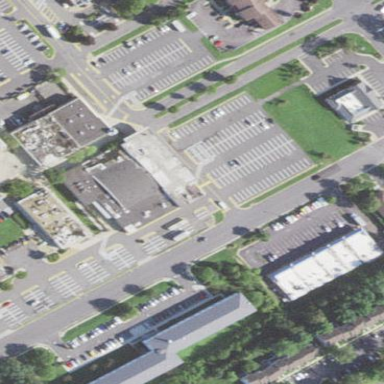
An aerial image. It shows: Department store building.